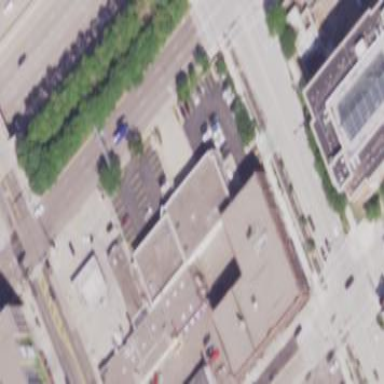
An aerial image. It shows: Bank building.